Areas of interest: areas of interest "Media Organization"
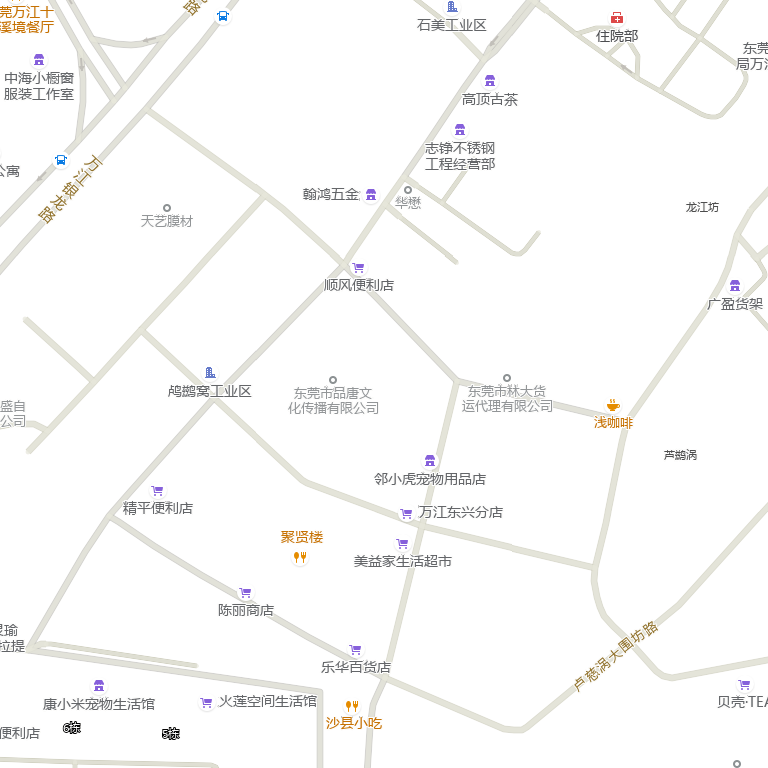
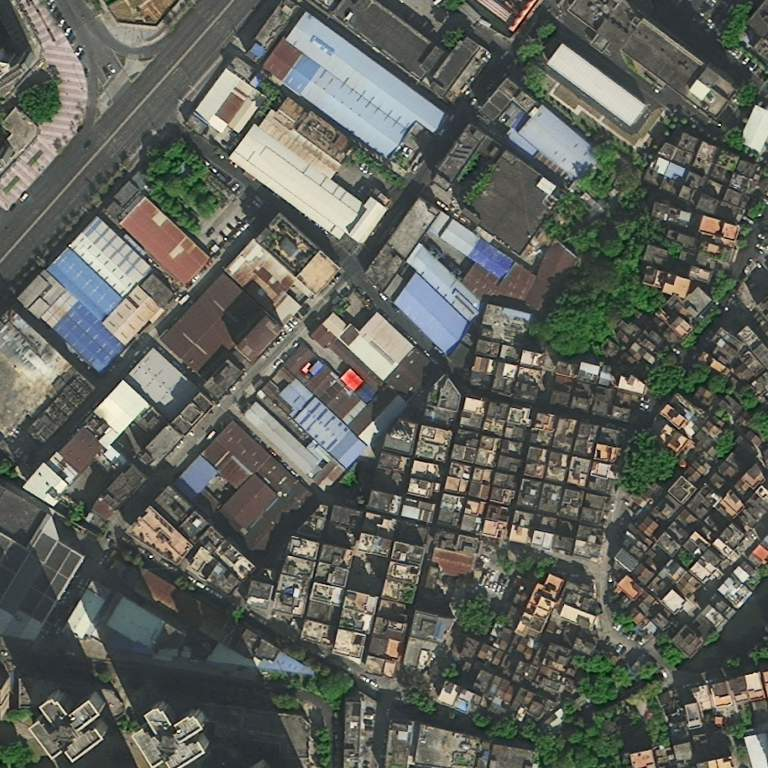